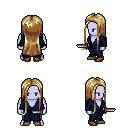
a pixel art fantasy rpg character, male body template, dark elf, purple skin, blue robe, teal pants, blonde extra-long hairstyle, brown shoes, dagger, four views (front, back, left, right), 2x2 character sprite sheet, small pixel art, hard edges, no anti-aliasing